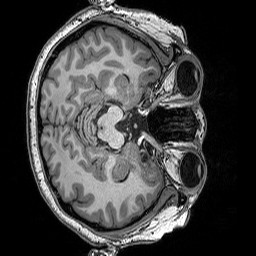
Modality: T1w
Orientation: axial
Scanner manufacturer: siemens
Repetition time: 2.5 s
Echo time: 0.00341 s